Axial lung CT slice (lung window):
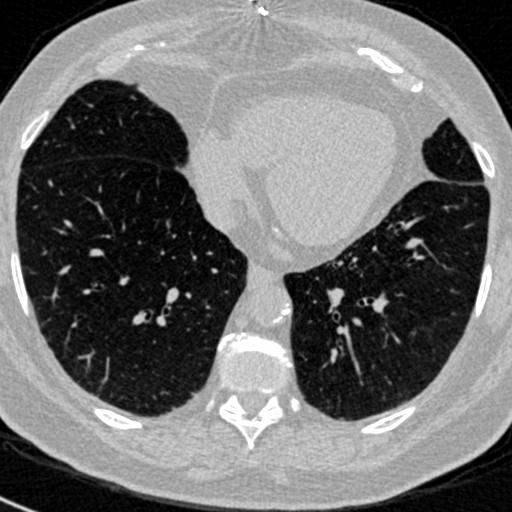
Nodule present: no